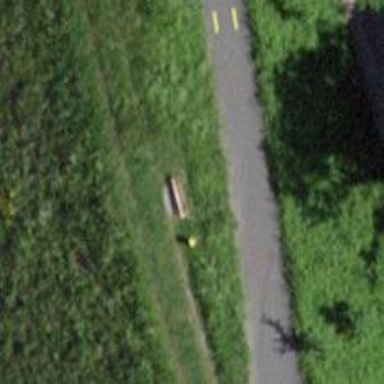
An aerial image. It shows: Bench.